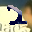
Label: 2